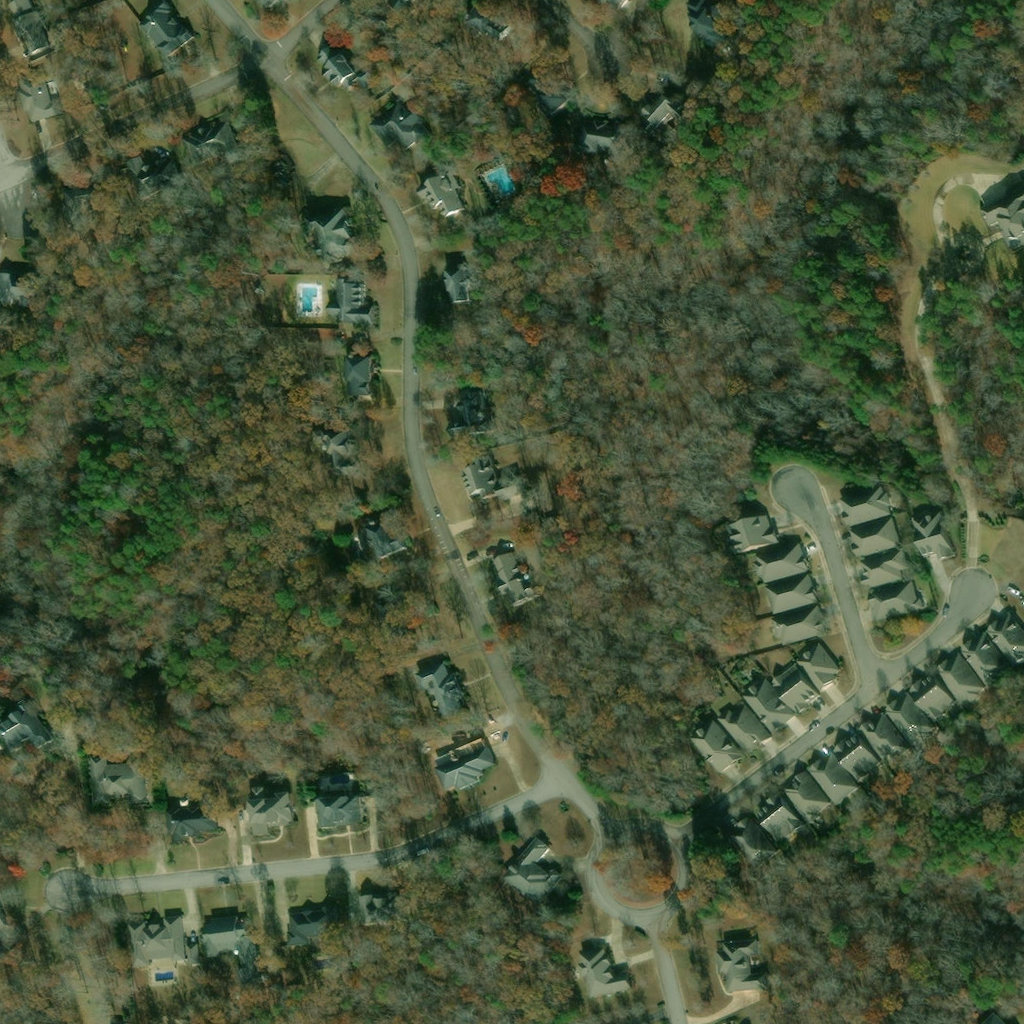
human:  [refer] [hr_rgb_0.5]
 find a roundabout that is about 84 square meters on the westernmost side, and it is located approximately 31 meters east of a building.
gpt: <box>[[24, 4, 26, 7, 0]]</box>

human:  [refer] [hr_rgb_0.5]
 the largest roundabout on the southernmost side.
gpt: <box>[[56, 79, 68, 91, 0]]</box>

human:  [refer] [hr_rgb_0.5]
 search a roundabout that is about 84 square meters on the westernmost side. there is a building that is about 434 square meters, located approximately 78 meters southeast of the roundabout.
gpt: <box>[[24, 4, 26, 7, 0]]</box>